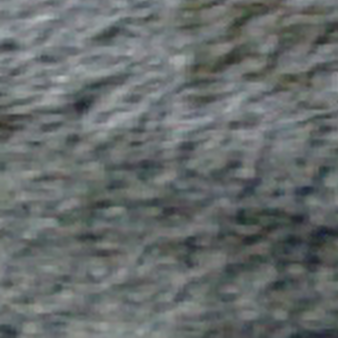
Label: other